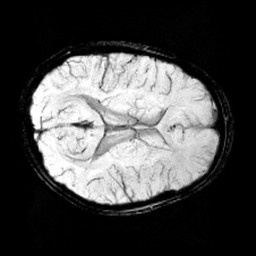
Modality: minIP
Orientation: axial
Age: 10
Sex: male
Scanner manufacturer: siemens
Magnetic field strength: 3 T
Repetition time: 0.027 s
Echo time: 0.02 s